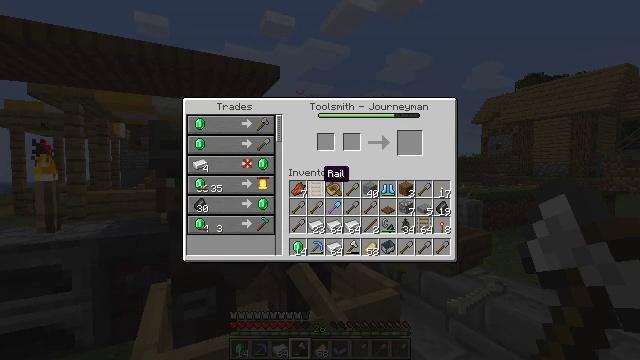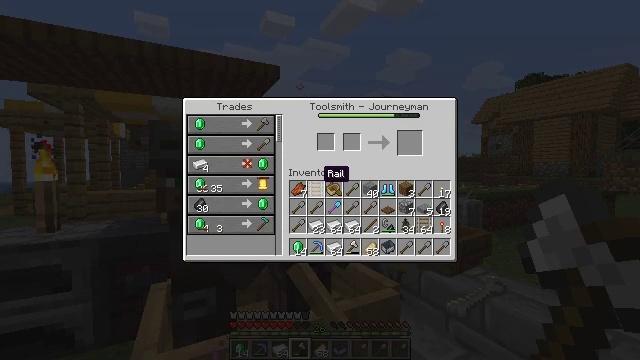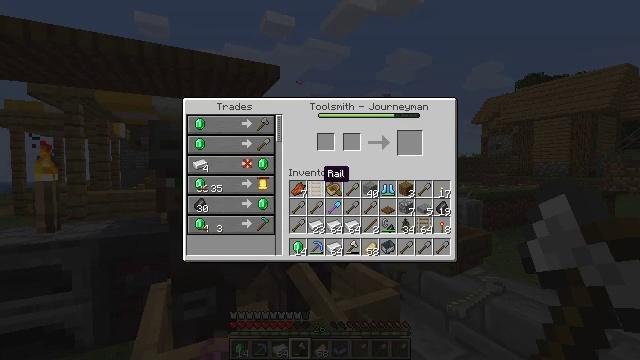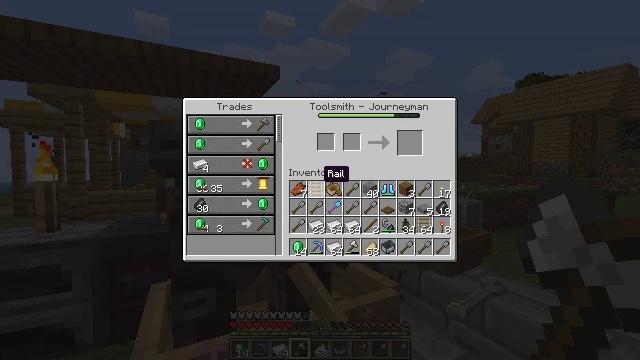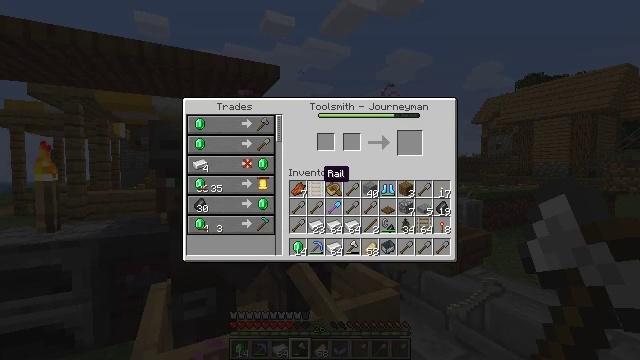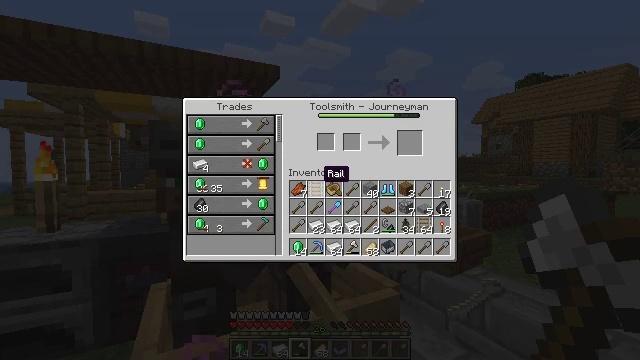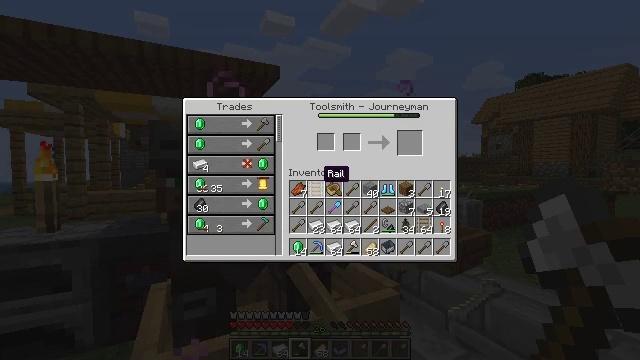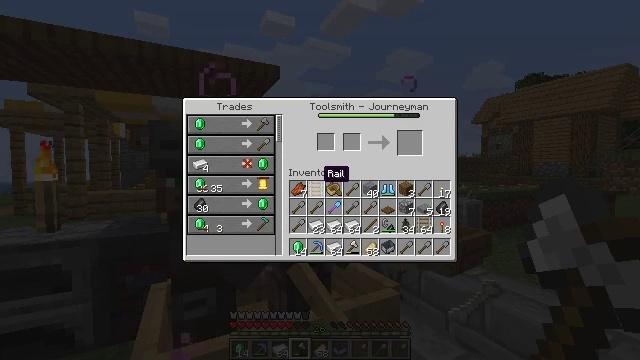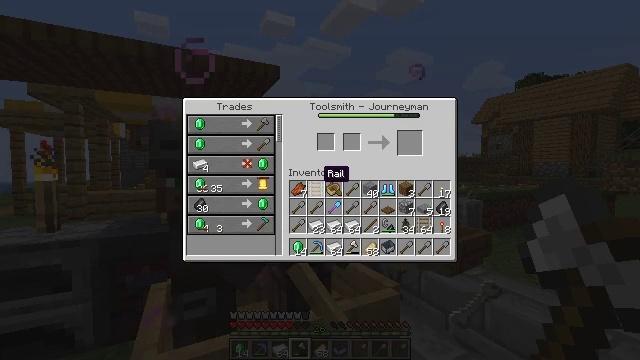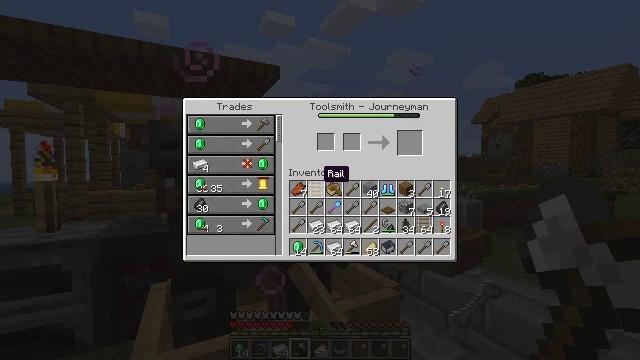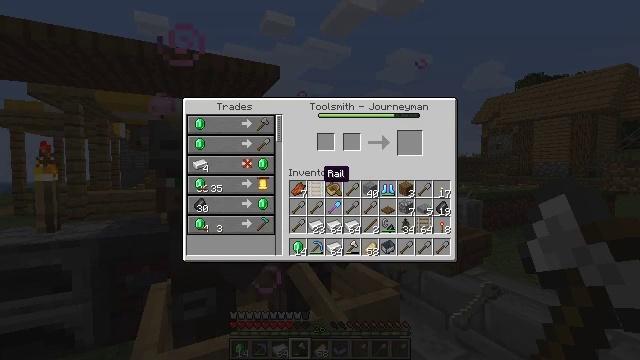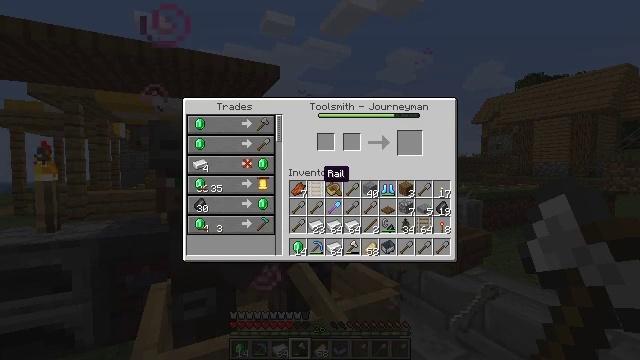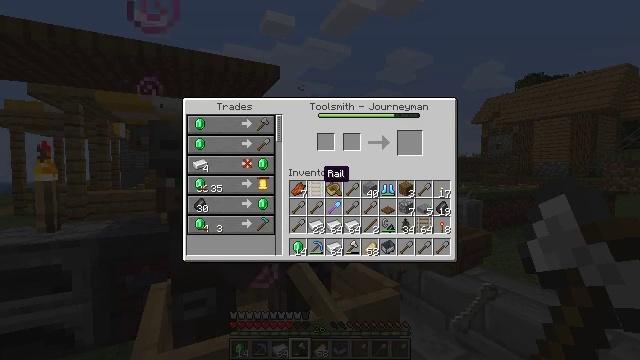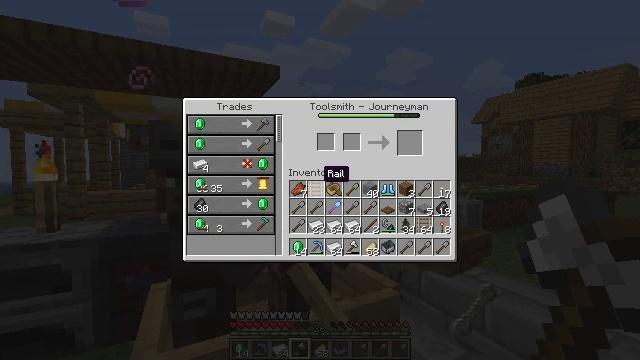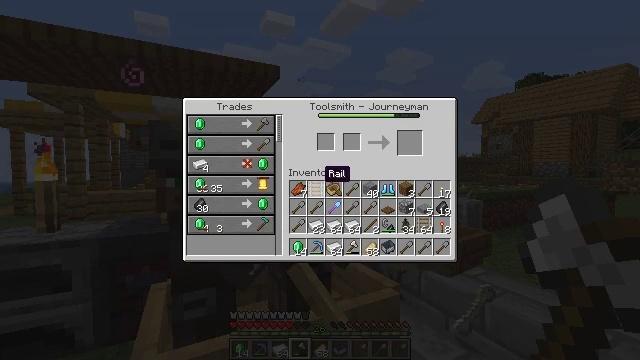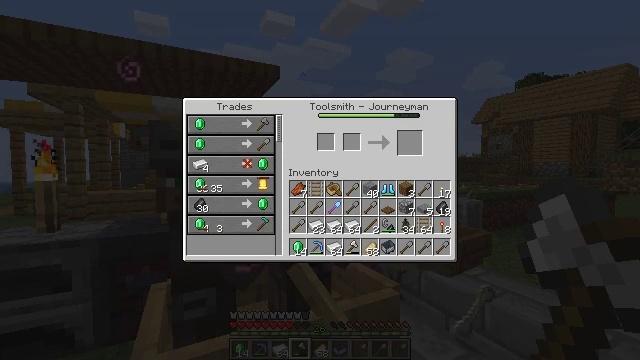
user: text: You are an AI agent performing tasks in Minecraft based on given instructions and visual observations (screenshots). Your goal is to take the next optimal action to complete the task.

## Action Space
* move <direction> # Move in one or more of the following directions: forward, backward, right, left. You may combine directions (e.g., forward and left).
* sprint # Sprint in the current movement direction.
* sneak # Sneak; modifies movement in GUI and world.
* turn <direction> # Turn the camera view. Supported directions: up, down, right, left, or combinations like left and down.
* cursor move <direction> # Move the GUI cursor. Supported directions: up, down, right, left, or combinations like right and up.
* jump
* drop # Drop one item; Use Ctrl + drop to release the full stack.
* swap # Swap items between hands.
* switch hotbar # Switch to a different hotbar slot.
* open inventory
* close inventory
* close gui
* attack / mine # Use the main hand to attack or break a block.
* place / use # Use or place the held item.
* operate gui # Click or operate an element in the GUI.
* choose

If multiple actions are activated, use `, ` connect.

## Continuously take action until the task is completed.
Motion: motion action
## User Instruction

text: Gather the grindstone to use later.
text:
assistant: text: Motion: no_op
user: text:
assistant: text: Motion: no_op
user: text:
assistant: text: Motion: no_op
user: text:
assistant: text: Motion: no_op
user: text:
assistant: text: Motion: no_op
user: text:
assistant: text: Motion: no_op
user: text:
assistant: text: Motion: no_op
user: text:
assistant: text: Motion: no_op
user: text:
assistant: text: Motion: no_op
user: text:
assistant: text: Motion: no_op
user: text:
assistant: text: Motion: no_op
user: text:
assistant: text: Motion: no_op
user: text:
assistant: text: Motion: no_op
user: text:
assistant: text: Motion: no_op
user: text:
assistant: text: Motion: cursor move right
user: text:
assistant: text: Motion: cursor move right
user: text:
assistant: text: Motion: cursor move right
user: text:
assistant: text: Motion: no_op
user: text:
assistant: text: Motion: no_op
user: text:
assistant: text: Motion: no_op
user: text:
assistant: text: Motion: no_op
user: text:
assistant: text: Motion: no_op
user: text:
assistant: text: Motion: no_op
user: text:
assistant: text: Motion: no_op
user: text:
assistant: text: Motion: no_op
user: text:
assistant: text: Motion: no_op
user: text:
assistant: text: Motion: no_op
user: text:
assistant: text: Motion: no_op
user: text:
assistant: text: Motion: no_op
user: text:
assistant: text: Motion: no_op